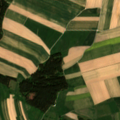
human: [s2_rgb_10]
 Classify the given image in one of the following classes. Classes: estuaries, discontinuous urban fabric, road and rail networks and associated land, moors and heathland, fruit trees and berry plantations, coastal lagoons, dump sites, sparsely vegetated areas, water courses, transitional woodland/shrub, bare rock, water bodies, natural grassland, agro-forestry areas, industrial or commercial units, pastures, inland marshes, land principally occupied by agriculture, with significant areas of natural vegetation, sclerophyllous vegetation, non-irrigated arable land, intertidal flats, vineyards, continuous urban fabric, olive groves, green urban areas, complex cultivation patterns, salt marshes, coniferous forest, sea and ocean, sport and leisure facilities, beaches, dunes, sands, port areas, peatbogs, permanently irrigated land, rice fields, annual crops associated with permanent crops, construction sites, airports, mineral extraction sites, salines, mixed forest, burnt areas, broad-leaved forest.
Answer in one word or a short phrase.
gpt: non-irrigated arable land, pastures, coniferous forest